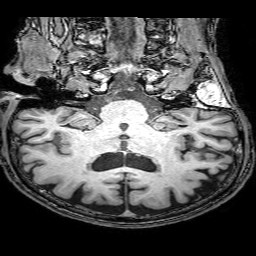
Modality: T1w
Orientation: sagittal
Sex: male
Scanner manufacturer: philips
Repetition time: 0.008093 s
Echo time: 0.0037 s